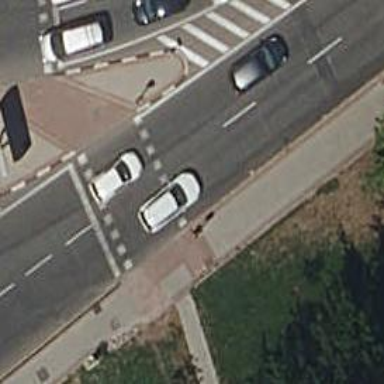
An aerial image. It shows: Crossing with traffic signals.